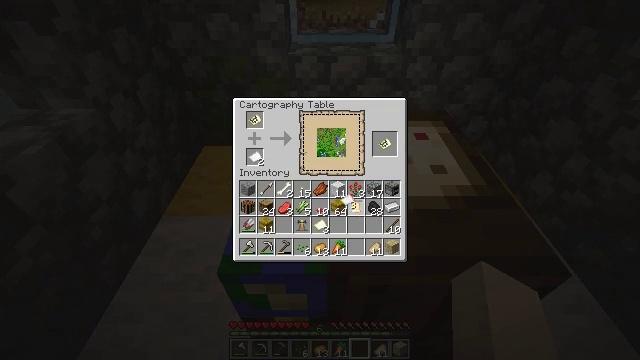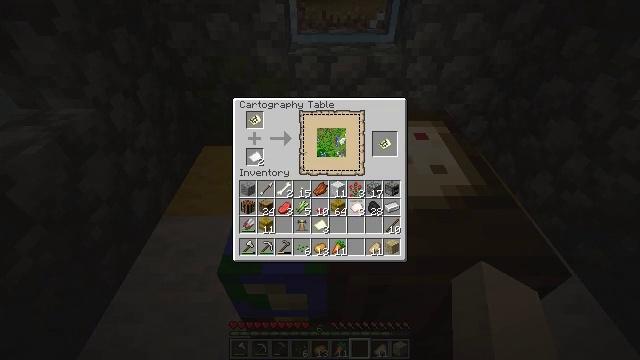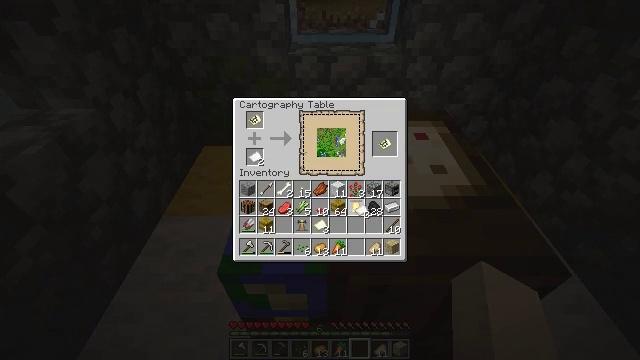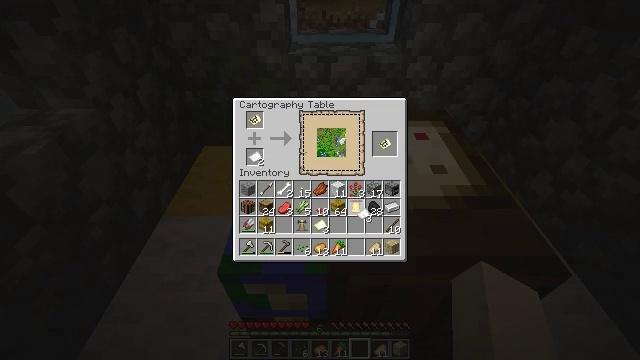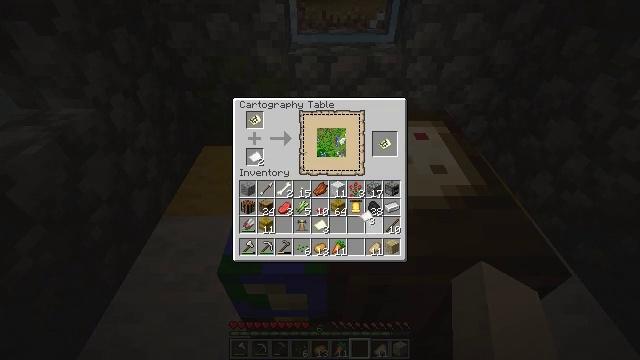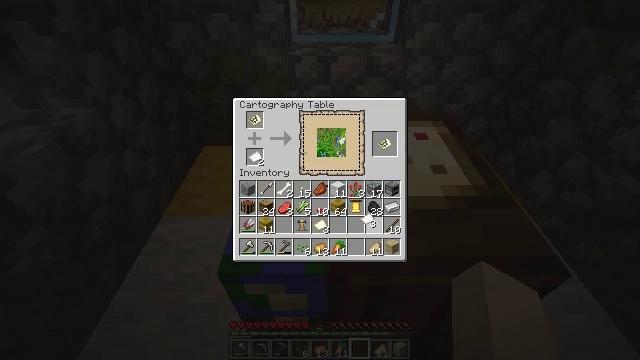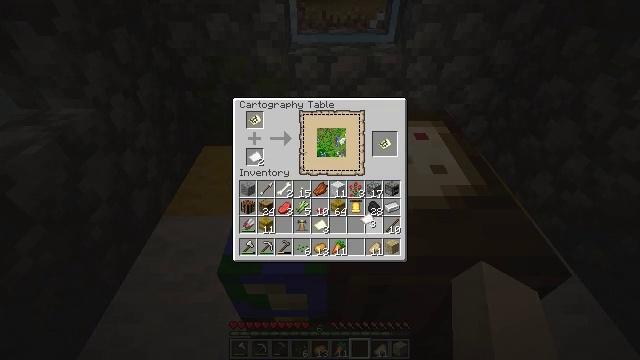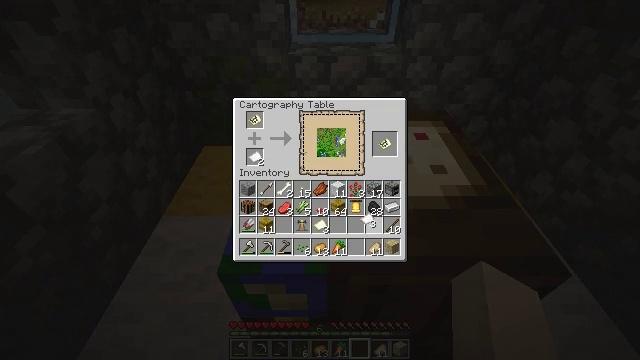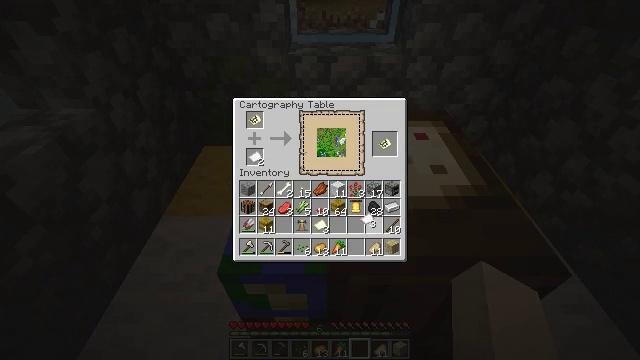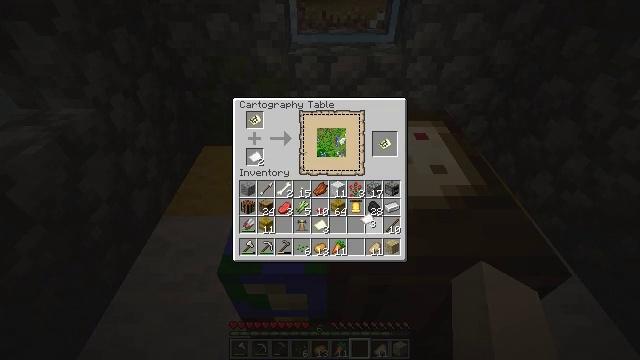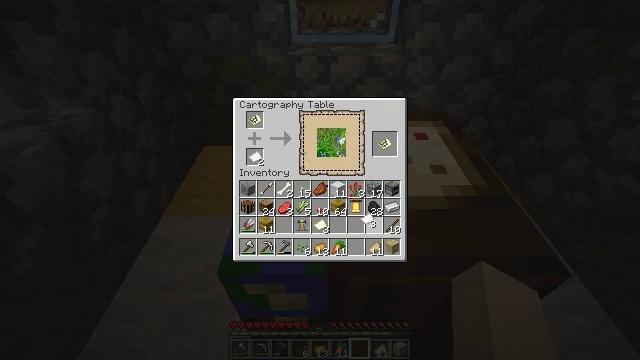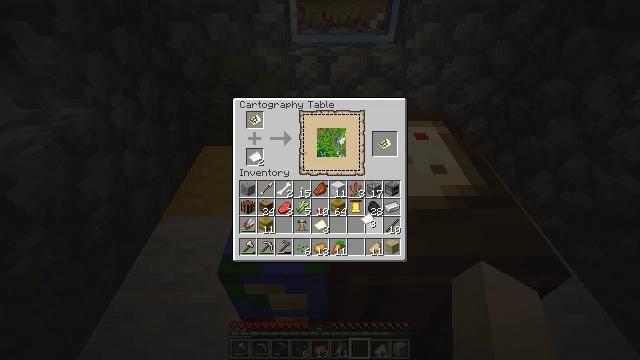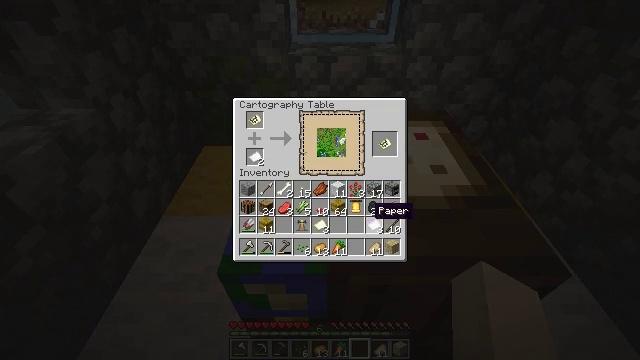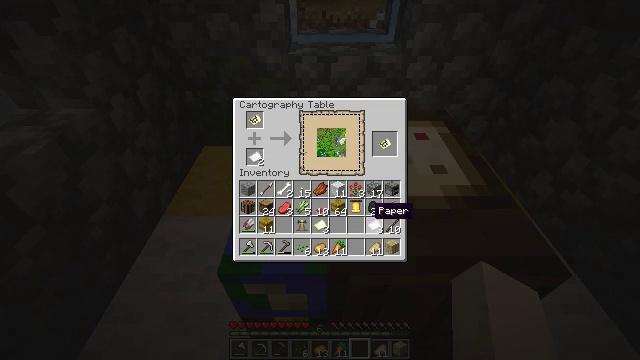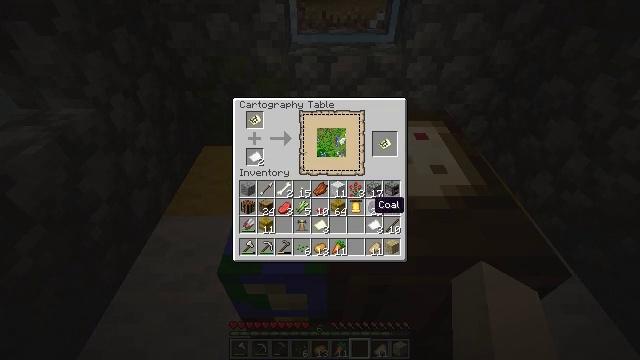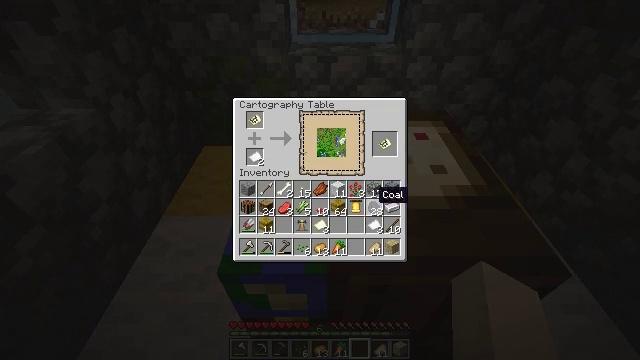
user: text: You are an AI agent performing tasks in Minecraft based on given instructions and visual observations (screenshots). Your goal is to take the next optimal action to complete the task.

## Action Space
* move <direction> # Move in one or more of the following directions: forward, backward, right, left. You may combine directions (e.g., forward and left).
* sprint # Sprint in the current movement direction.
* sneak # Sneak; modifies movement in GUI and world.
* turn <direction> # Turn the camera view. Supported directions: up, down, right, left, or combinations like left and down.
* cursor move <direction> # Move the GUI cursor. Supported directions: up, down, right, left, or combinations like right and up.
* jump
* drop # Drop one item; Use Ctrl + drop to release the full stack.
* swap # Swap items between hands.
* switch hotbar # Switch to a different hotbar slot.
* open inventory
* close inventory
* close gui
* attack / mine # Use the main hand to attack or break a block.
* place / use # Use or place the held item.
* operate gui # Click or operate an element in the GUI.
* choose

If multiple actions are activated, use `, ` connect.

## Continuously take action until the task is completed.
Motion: motion action
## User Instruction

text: Get the cartography table into your inventory.
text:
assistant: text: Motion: cursor move right and down
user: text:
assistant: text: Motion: no_op
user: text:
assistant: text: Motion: no_op
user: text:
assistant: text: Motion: no_op
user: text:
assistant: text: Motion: no_op
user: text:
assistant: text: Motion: no_op
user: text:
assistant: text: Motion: no_op
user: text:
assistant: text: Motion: no_op
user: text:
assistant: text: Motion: operate gui
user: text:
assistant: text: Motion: operate gui
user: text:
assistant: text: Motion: operate gui
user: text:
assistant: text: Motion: no_op
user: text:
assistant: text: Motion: no_op
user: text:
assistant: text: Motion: no_op
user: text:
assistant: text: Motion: cursor move up
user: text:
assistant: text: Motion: cursor move up
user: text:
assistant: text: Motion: cursor move up
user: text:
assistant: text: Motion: cursor move up
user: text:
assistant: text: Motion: no_op
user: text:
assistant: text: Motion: no_op
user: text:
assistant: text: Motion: no_op
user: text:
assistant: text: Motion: no_op
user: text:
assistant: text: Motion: no_op
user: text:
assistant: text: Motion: no_op
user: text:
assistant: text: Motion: no_op
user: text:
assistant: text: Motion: no_op
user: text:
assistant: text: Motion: operate gui
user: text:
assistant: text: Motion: operate gui
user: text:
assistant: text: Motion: operate gui
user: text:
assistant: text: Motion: cursor move left